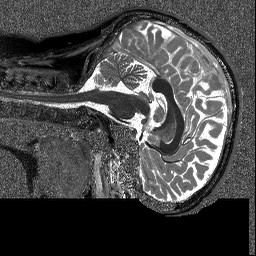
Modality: T1map
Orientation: sagittal
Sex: female